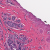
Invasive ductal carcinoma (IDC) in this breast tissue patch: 0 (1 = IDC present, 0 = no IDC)